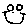
Label: smiley face